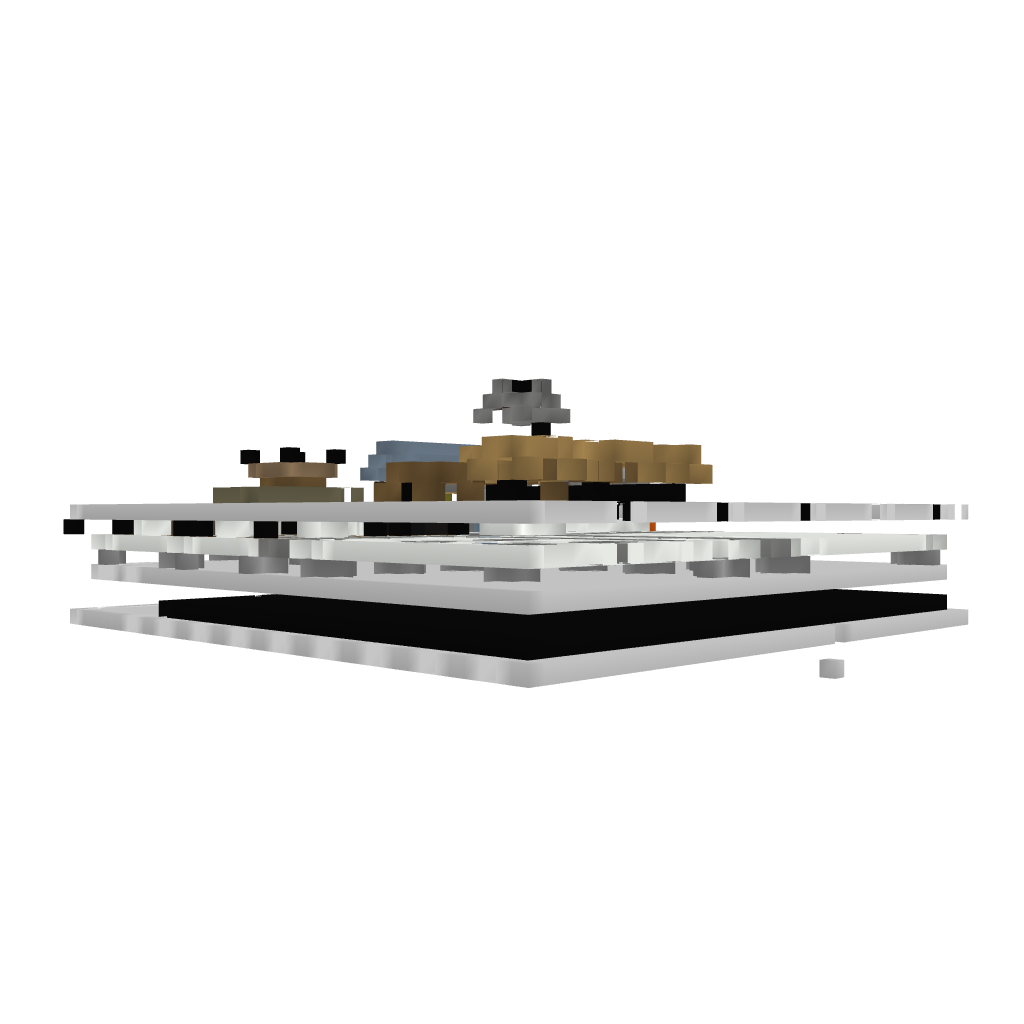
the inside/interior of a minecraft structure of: Floating city